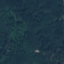
Land use / land cover: Forest